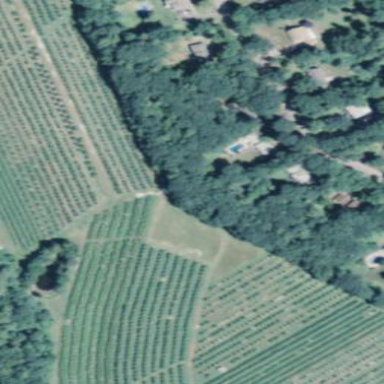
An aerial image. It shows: Orchard.